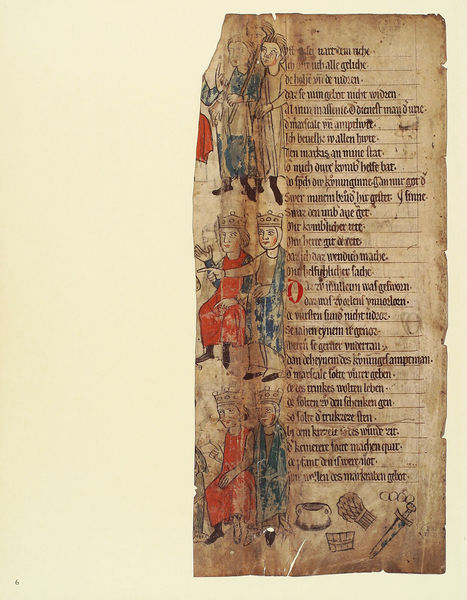
Titel: Willehalm - Handschrift
Künstler: Wolfram von Eschenbach
Standort: Herstellungsort: Quedlinburg (EU - D - Sachsen-Anhalt)
Institution: München, Bayerische Staatsbibliothek
Schlagwörter: blau, umhang, menschen, frau, hut, hüte, kleid, kopfbedeckungen, männer, rot, mütze, mützen, bibel, messer, hände, mantel, paar, personen, krone, krug, kopfbedeckung, topf, farbig, holzschnitt, schrift, schuhe, backen, ähre, kamm, farbe, linien, figuren, könig, weib, weiber, zeigefinger, zeigen, buch, gefäss, druck, seite, illustration, schwert, text, faust, initiale, fass, ritter, buchseite, fragment, dolch, mittelalter, könige, königin, zeilen, bottich, eimer, handschrift, abriss, kronen, latein, schirft, umhng, buchmalerei, inkunabel, codex, psalter, spargel, chronik, abschnitt, stundenbuch, illumination, illuminiert, althochdeutsch, mittelhochdeutsch, königinn, hrot, knige, panzerfaust, ezählung, er mschrift